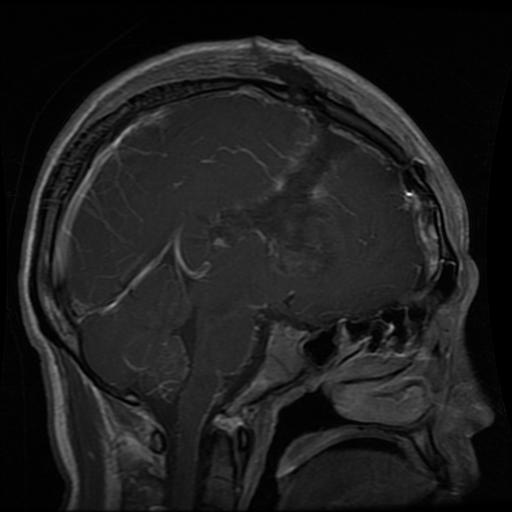
Label: glioma